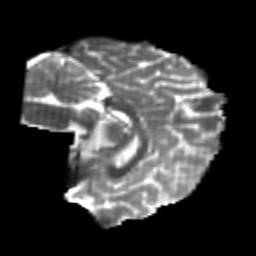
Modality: T2w
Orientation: sagittal
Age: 20
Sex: male
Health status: healthy
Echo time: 0.074 s